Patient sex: F
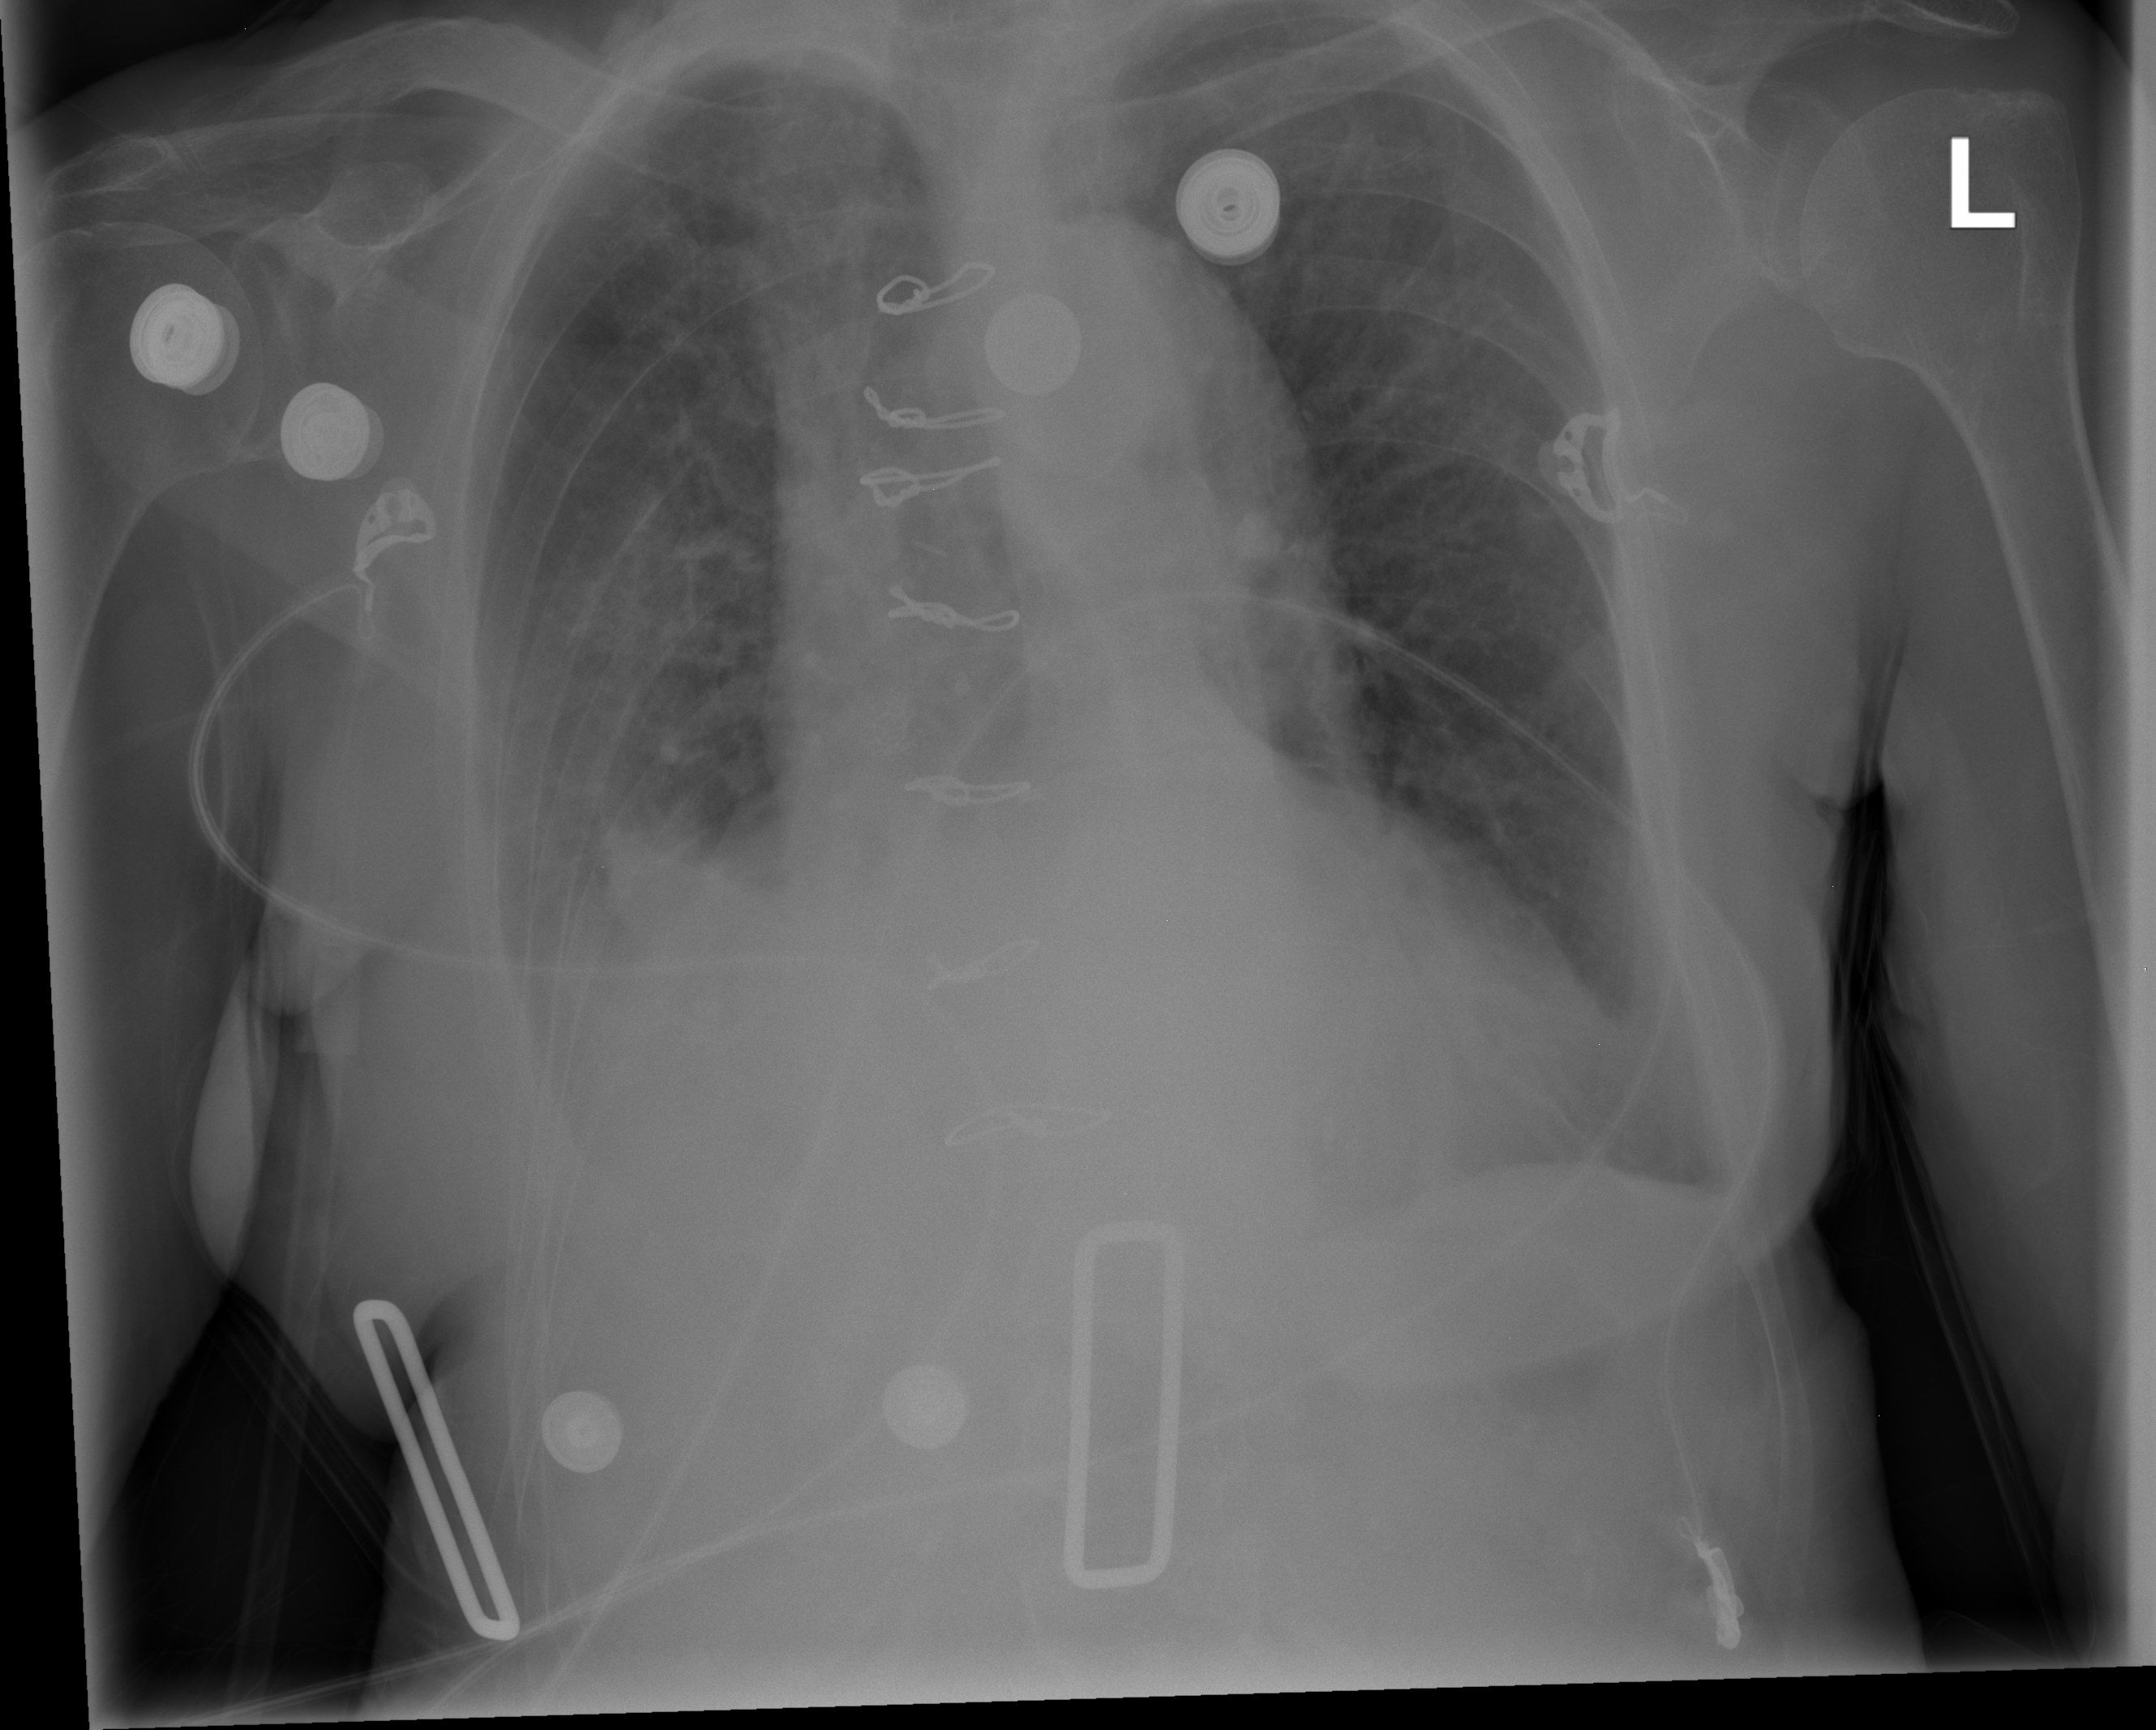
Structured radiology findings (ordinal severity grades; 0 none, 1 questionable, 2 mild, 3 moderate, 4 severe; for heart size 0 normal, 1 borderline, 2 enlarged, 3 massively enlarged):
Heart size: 2
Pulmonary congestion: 2
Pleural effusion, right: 2
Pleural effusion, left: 1
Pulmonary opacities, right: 0
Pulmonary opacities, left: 0
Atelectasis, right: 2
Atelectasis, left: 1